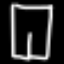
Label: pants